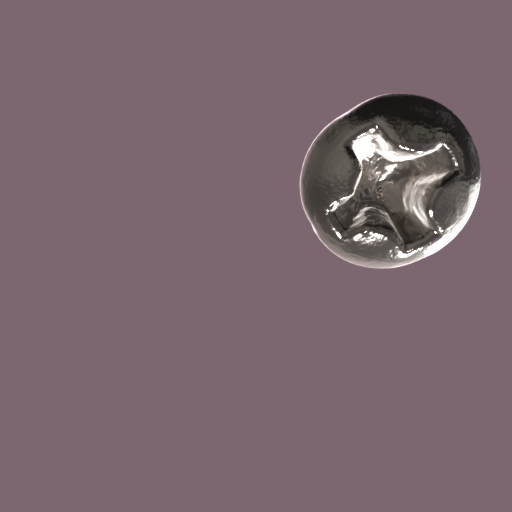
Label: screw